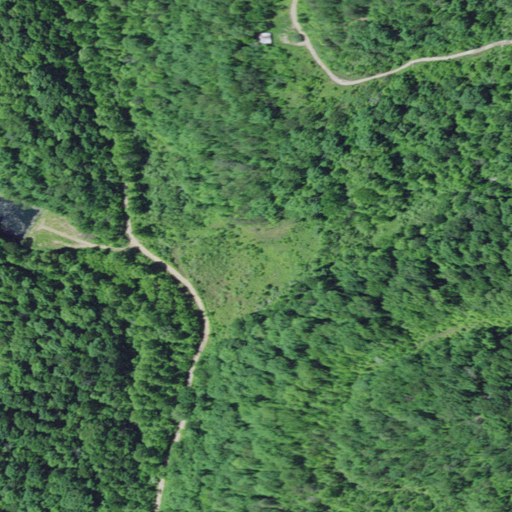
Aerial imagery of valley in Kentucky named Powell Hollow containing deciduous forest, grassland, mixed forest, evergreen forest, and shrub